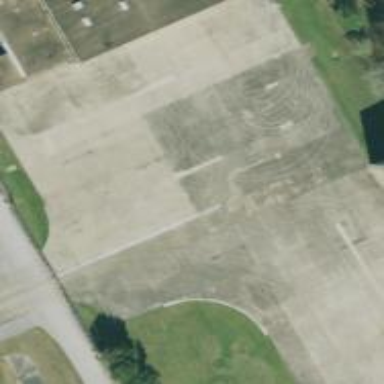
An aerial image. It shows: Apron at the airport.